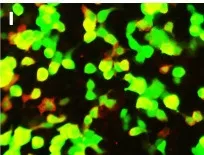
Detection of AQP4- IgG and AGO- IgG by IIF-CBA. 2- IgG in serum. 1:100 titer).
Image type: pathology (immunostaining)